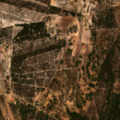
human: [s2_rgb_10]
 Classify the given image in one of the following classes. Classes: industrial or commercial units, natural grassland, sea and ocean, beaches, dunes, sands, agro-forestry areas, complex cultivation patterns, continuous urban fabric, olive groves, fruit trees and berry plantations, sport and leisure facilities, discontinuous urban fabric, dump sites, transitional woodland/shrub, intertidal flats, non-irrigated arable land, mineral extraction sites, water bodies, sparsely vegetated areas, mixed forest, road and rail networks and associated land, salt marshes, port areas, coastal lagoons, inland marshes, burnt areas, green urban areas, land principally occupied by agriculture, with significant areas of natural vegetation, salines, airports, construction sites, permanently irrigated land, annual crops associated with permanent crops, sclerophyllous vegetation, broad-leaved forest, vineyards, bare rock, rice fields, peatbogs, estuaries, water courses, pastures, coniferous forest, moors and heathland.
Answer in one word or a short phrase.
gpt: complex cultivation patterns, coniferous forest, transitional woodland/shrub